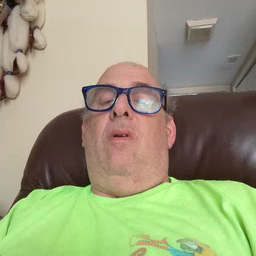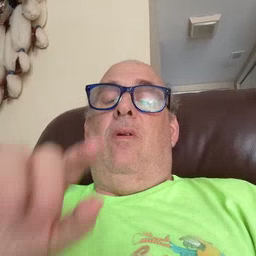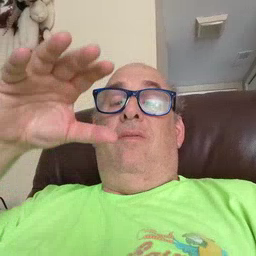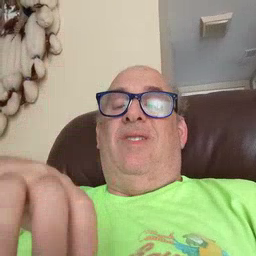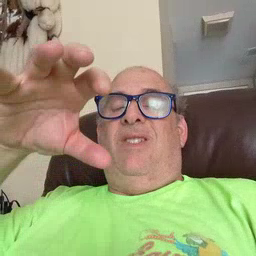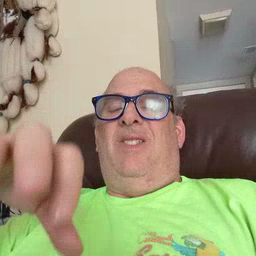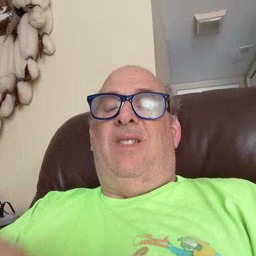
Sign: alligator